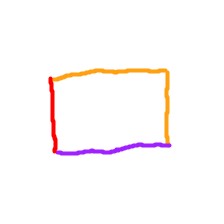
Shape: rectangle